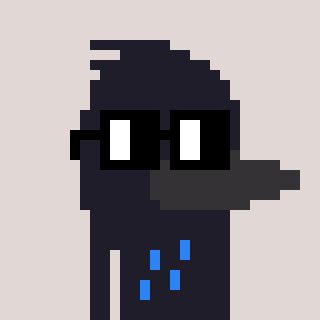
a pixel art character with square black glasses, a raven-shaped head and a grayscale-colored body on a warm background